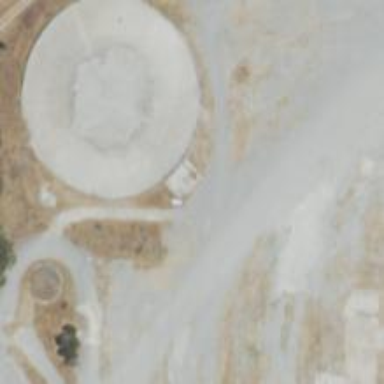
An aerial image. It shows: Reservoir of water located at wastewater plant. It is man-made structure.